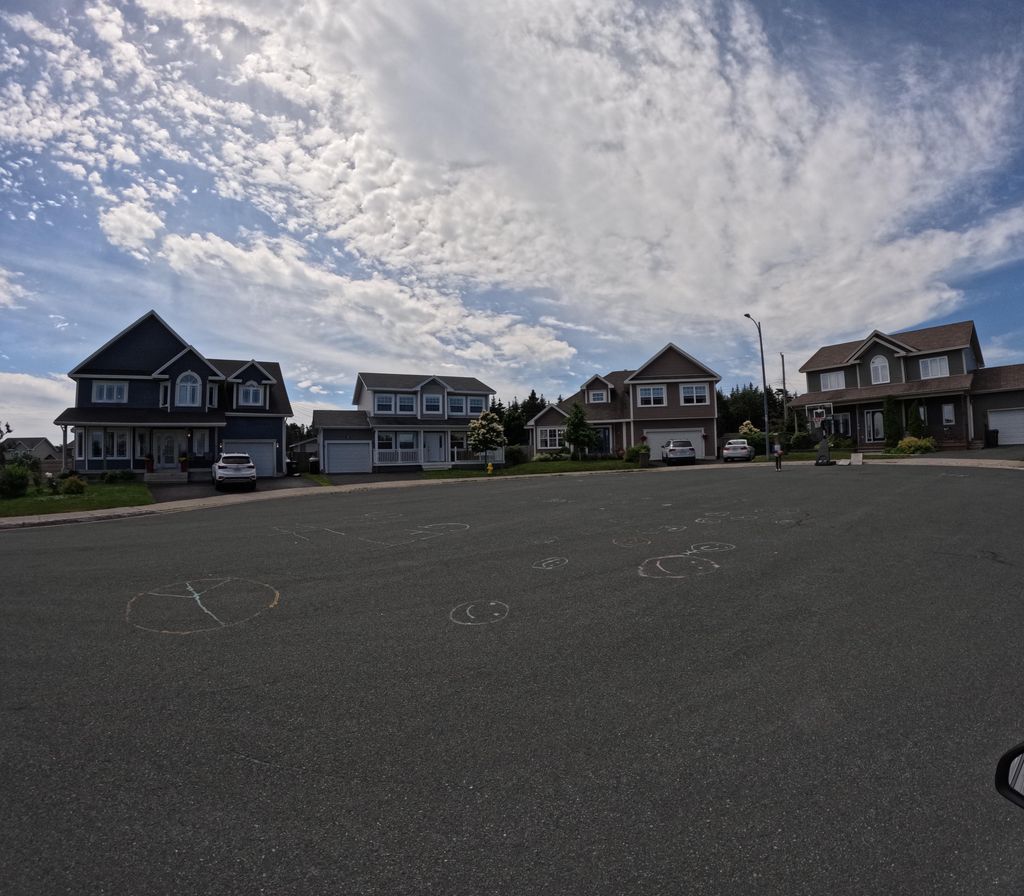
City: st_johns